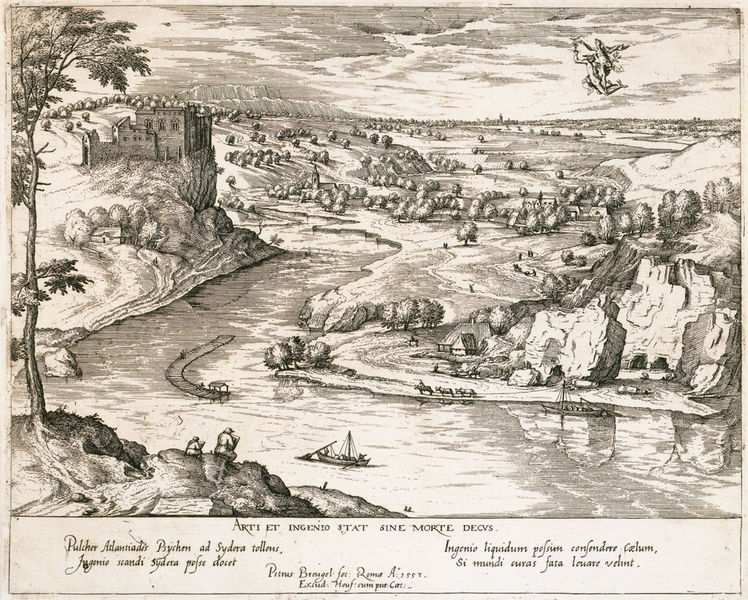
Titel: Flusslandschaft mit Merkur und Psyche
Künstler: Joris Hoefnagel
Institution: Berlin, Staatliche Museen, Kupferstichkabinett
Schlagwörter: baum, felsen, himmel, laub, wasser, weiß, wolken, bäume, fluss, landschaft, menschen, ufer, schwarz, gebäude, schloss, bild, häuser, brücke, tal, wald, wasserfall, boot, boote, pferde, engel, schiff, schiffe, schrift, dorf, grafik, graphik, steg, ruderboot, rudern, maler, panorama, buch, burg, festung, druck, druckgraphik, druckgrafik, schwarzweiß, text, lauf, siedlung, hexen, bauwerk, rhein, wehrbau, latein, schwrzweiß, schwrz, stat, floß, treideln, et, arti, flößerei, buerg